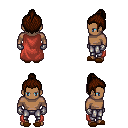
a pixel art fantasy rpg character, male body template, human, dark skin, maroon cape, metal pants, brown short topknot hairstyle, metal gloves, brown slippers, four views (front, back, left, right), 2x2 character sprite sheet, small pixel art, hard edges, no anti-aliasing